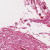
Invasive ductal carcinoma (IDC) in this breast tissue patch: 0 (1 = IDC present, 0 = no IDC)